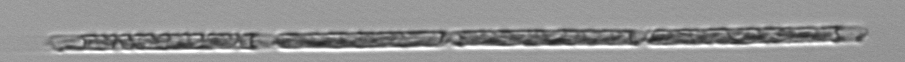
Label: Dactyliosolen_fragilissimus